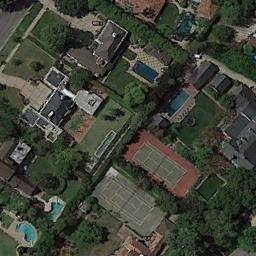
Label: tennis_court